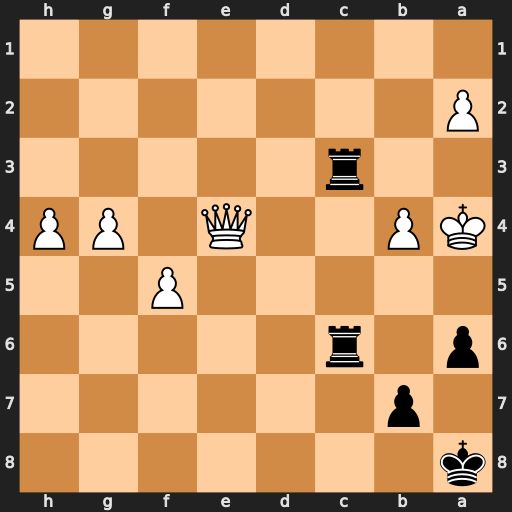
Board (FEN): k7/1p6/p1r5/5P2/KP2Q1PP/2r5/P7/8
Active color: b
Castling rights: -
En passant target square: -
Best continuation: b5+ Ka5 Ra3#